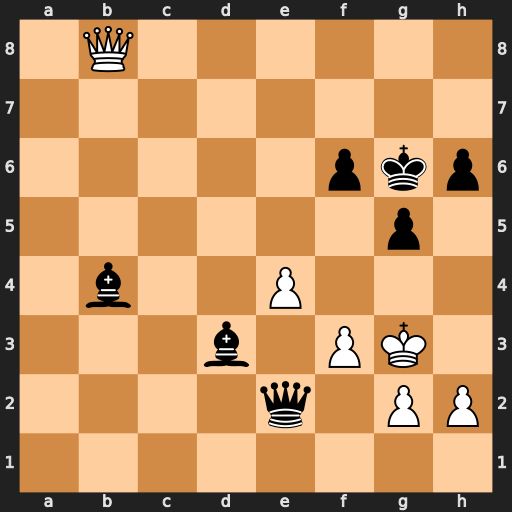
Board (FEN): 1Q6/8/5pkp/6p1/1b2P3/3b1PK1/4q1PP/8
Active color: w
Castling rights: -
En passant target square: -
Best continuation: Qg8+ Kh5 Qf7#